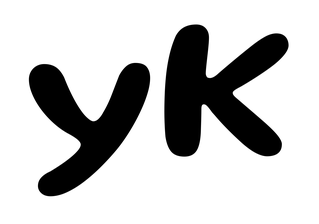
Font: Gluten_Medium